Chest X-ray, PA view. Patient: 40 years old, sex F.
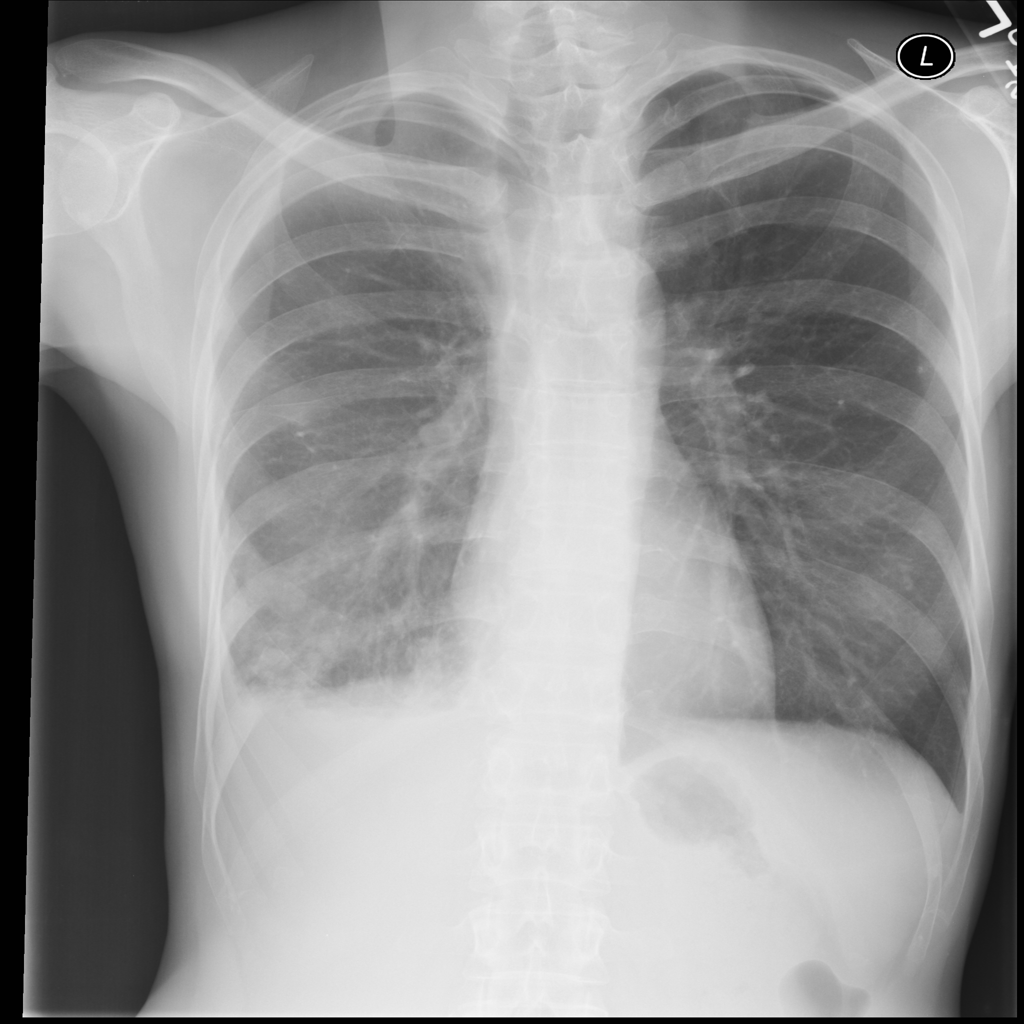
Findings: Mass, Nodule